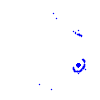
Particle: electron